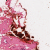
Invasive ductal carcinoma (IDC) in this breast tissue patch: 0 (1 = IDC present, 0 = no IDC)